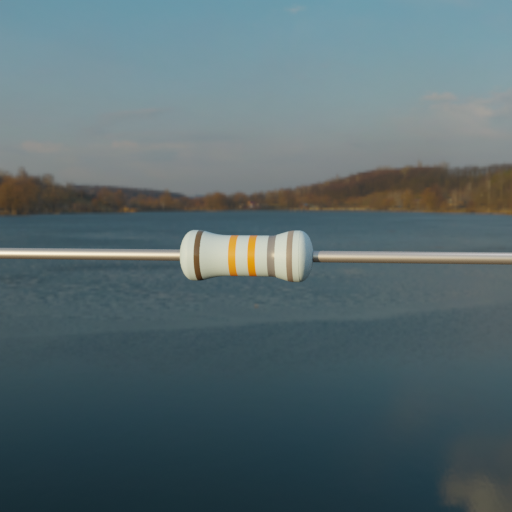
Resistor colour bands (in order): brown, orange, orange, gray, gray